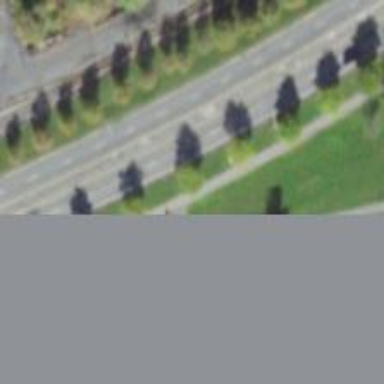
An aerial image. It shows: Asphalt footway path.